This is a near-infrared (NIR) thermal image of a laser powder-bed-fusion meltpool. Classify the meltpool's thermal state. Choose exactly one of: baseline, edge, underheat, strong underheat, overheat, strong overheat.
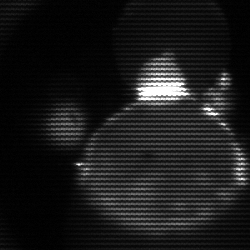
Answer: edge